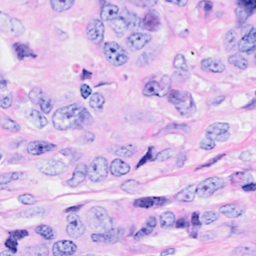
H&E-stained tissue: Breast